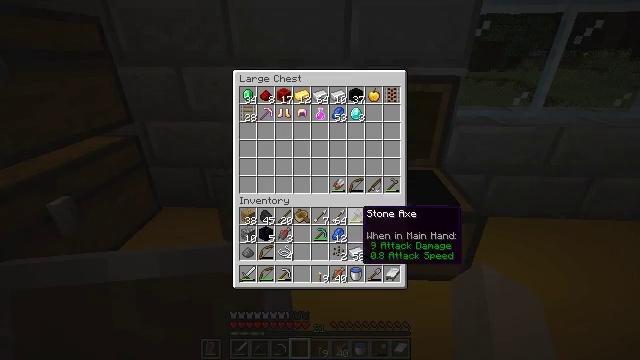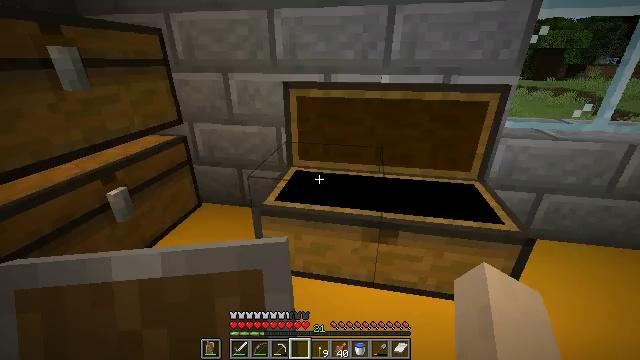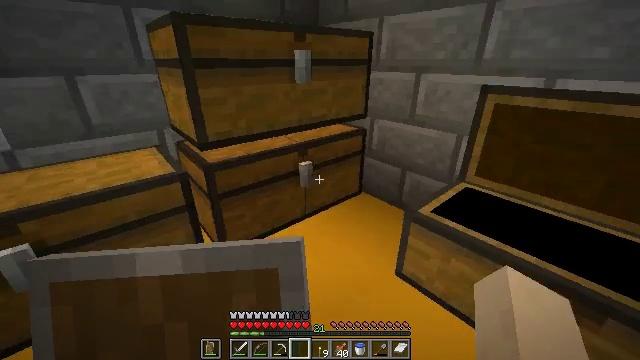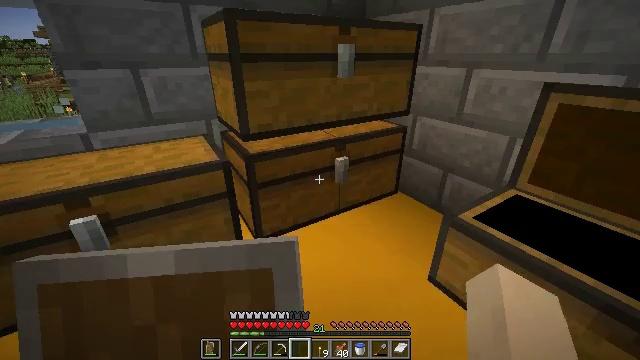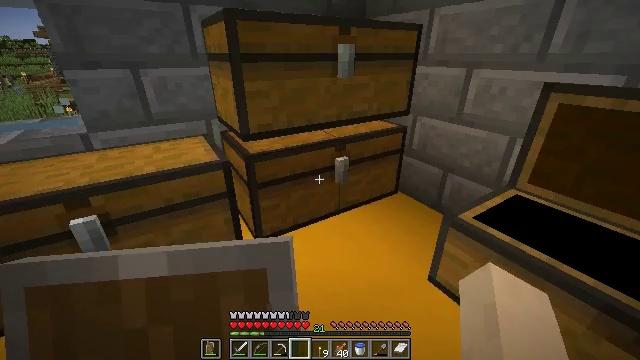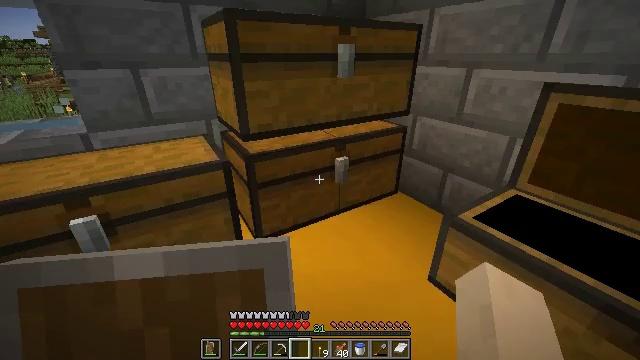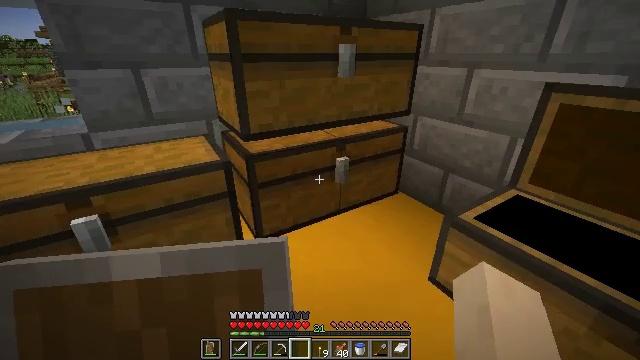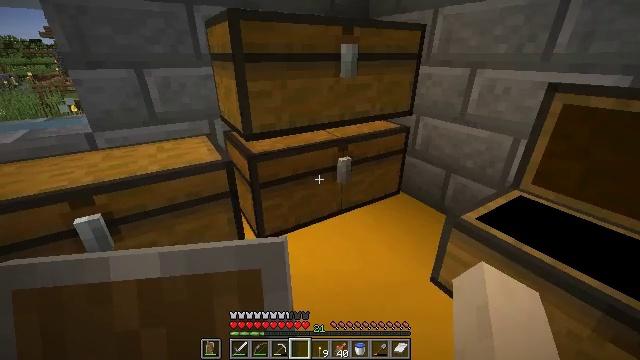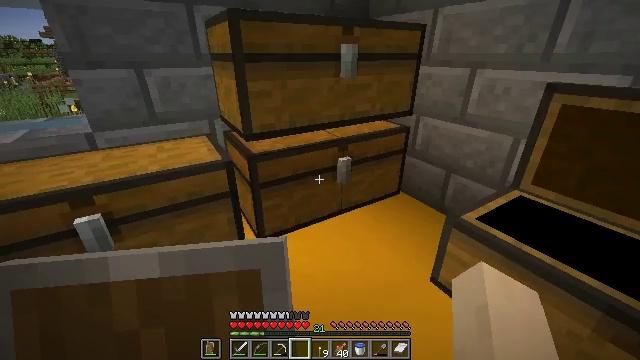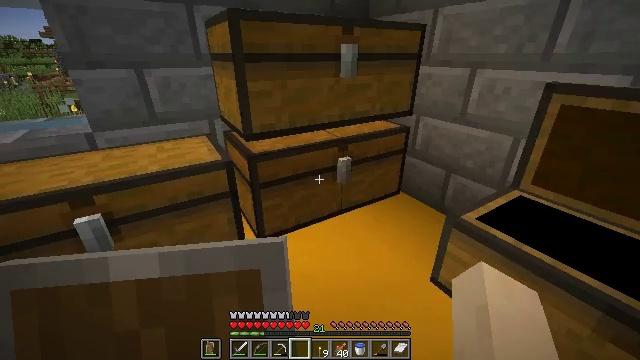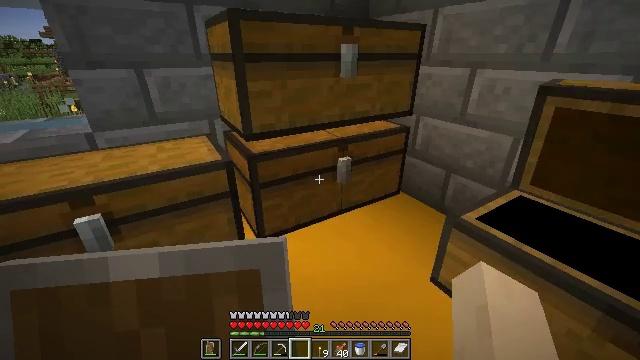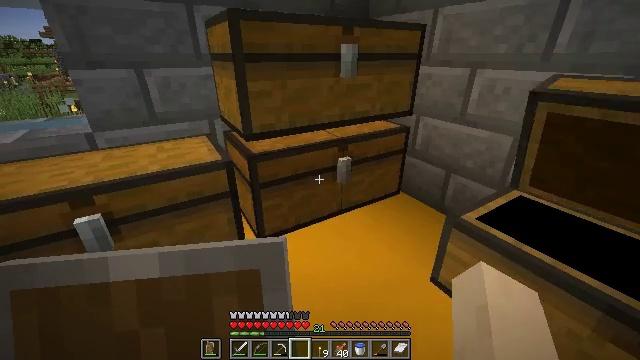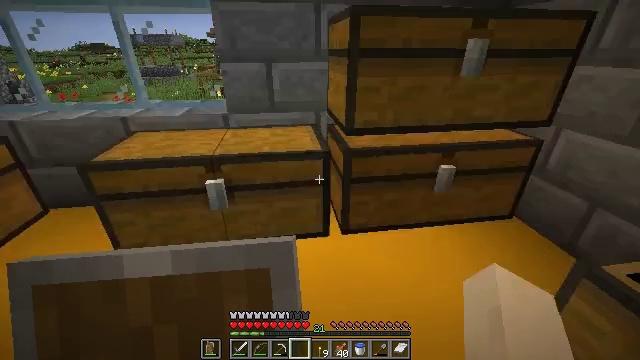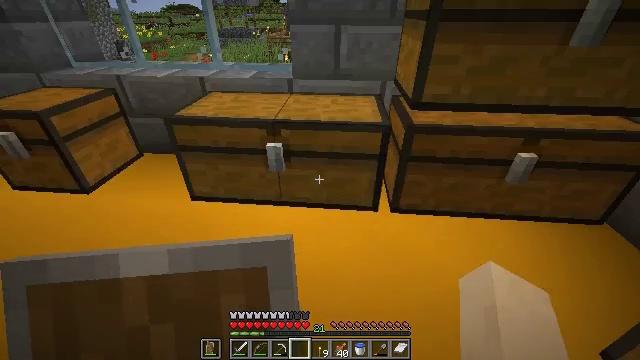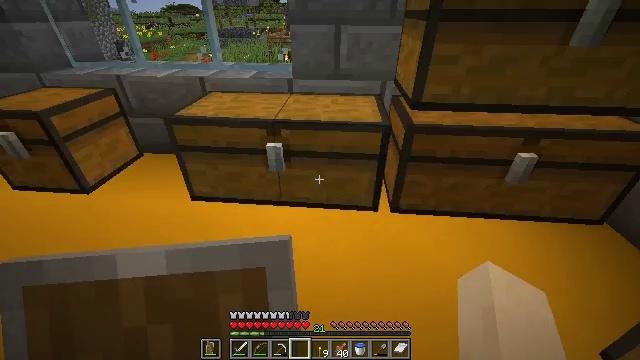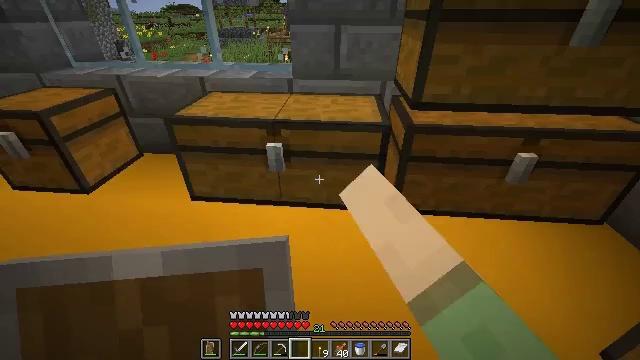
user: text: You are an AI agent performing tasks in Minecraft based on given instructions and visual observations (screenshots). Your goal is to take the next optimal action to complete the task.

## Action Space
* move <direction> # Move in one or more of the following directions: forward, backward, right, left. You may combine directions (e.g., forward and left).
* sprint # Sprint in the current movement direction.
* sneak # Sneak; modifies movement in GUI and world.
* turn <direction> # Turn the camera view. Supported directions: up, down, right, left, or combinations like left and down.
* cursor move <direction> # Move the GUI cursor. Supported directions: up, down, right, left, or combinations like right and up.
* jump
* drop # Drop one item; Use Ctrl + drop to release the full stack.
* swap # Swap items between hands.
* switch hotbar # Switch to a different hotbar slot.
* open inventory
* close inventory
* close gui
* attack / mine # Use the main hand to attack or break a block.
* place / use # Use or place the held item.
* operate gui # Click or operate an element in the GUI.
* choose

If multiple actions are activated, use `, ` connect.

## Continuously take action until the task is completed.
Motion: motion action
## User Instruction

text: Open the crafting table to craft an iron block.
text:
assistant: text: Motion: cursor move left and up
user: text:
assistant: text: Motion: turn left, close gui
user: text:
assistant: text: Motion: turn left and down
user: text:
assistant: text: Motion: no_op
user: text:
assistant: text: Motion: no_op
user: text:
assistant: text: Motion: no_op
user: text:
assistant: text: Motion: no_op
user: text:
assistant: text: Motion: no_op
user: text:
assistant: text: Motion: no_op
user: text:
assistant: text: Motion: no_op
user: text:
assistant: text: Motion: no_op
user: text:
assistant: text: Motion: turn left
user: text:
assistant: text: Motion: turn left and down
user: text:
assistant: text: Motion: use / place
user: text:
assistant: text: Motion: use / place
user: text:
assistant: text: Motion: use / place
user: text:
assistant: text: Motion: no_op
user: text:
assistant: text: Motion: turn left
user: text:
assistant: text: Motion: open gui
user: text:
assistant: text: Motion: no_op
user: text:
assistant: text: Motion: no_op
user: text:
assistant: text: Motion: no_op
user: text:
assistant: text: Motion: no_op
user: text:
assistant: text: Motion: cursor move left and up
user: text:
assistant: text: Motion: cursor move left and up
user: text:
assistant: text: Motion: cursor move up
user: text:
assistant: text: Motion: no_op
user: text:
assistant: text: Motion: sneak, cursor move left and down
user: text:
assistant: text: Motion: sneak
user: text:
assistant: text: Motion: sneak